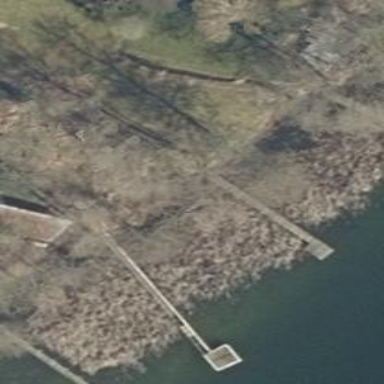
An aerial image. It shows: Man-made pier.